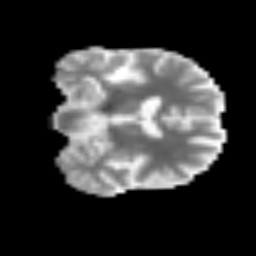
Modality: MD
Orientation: coronal
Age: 54
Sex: male
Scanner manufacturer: siemens
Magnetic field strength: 3 T
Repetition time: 3.2 s
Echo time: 0.081 s